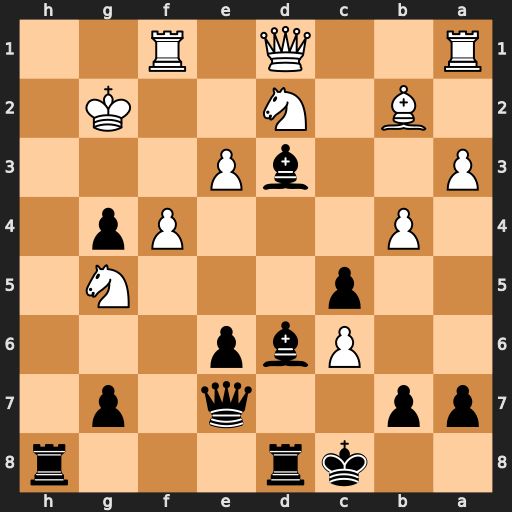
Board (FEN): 2kr3r/pp2q1p1/2Pbp3/2p3N1/1P3Pp1/P2bP3/1B1N2K1/R2Q1R2
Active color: b
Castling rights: -
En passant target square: -
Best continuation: Bxf1+ Nxf1 Bxf4 exf4 Rxd1